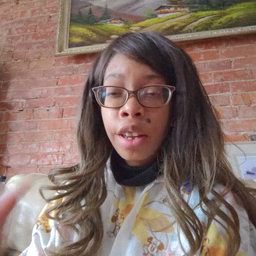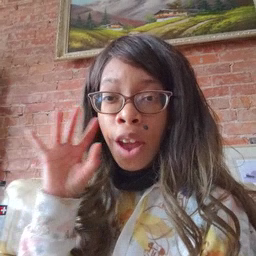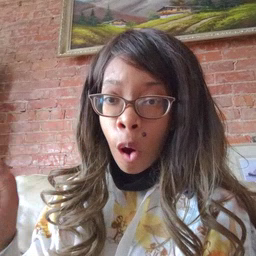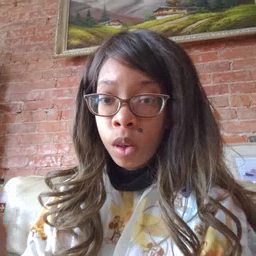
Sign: loud